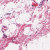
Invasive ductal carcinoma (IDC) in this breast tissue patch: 0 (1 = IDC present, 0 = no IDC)